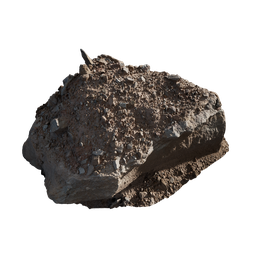
Label: nature